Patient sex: M
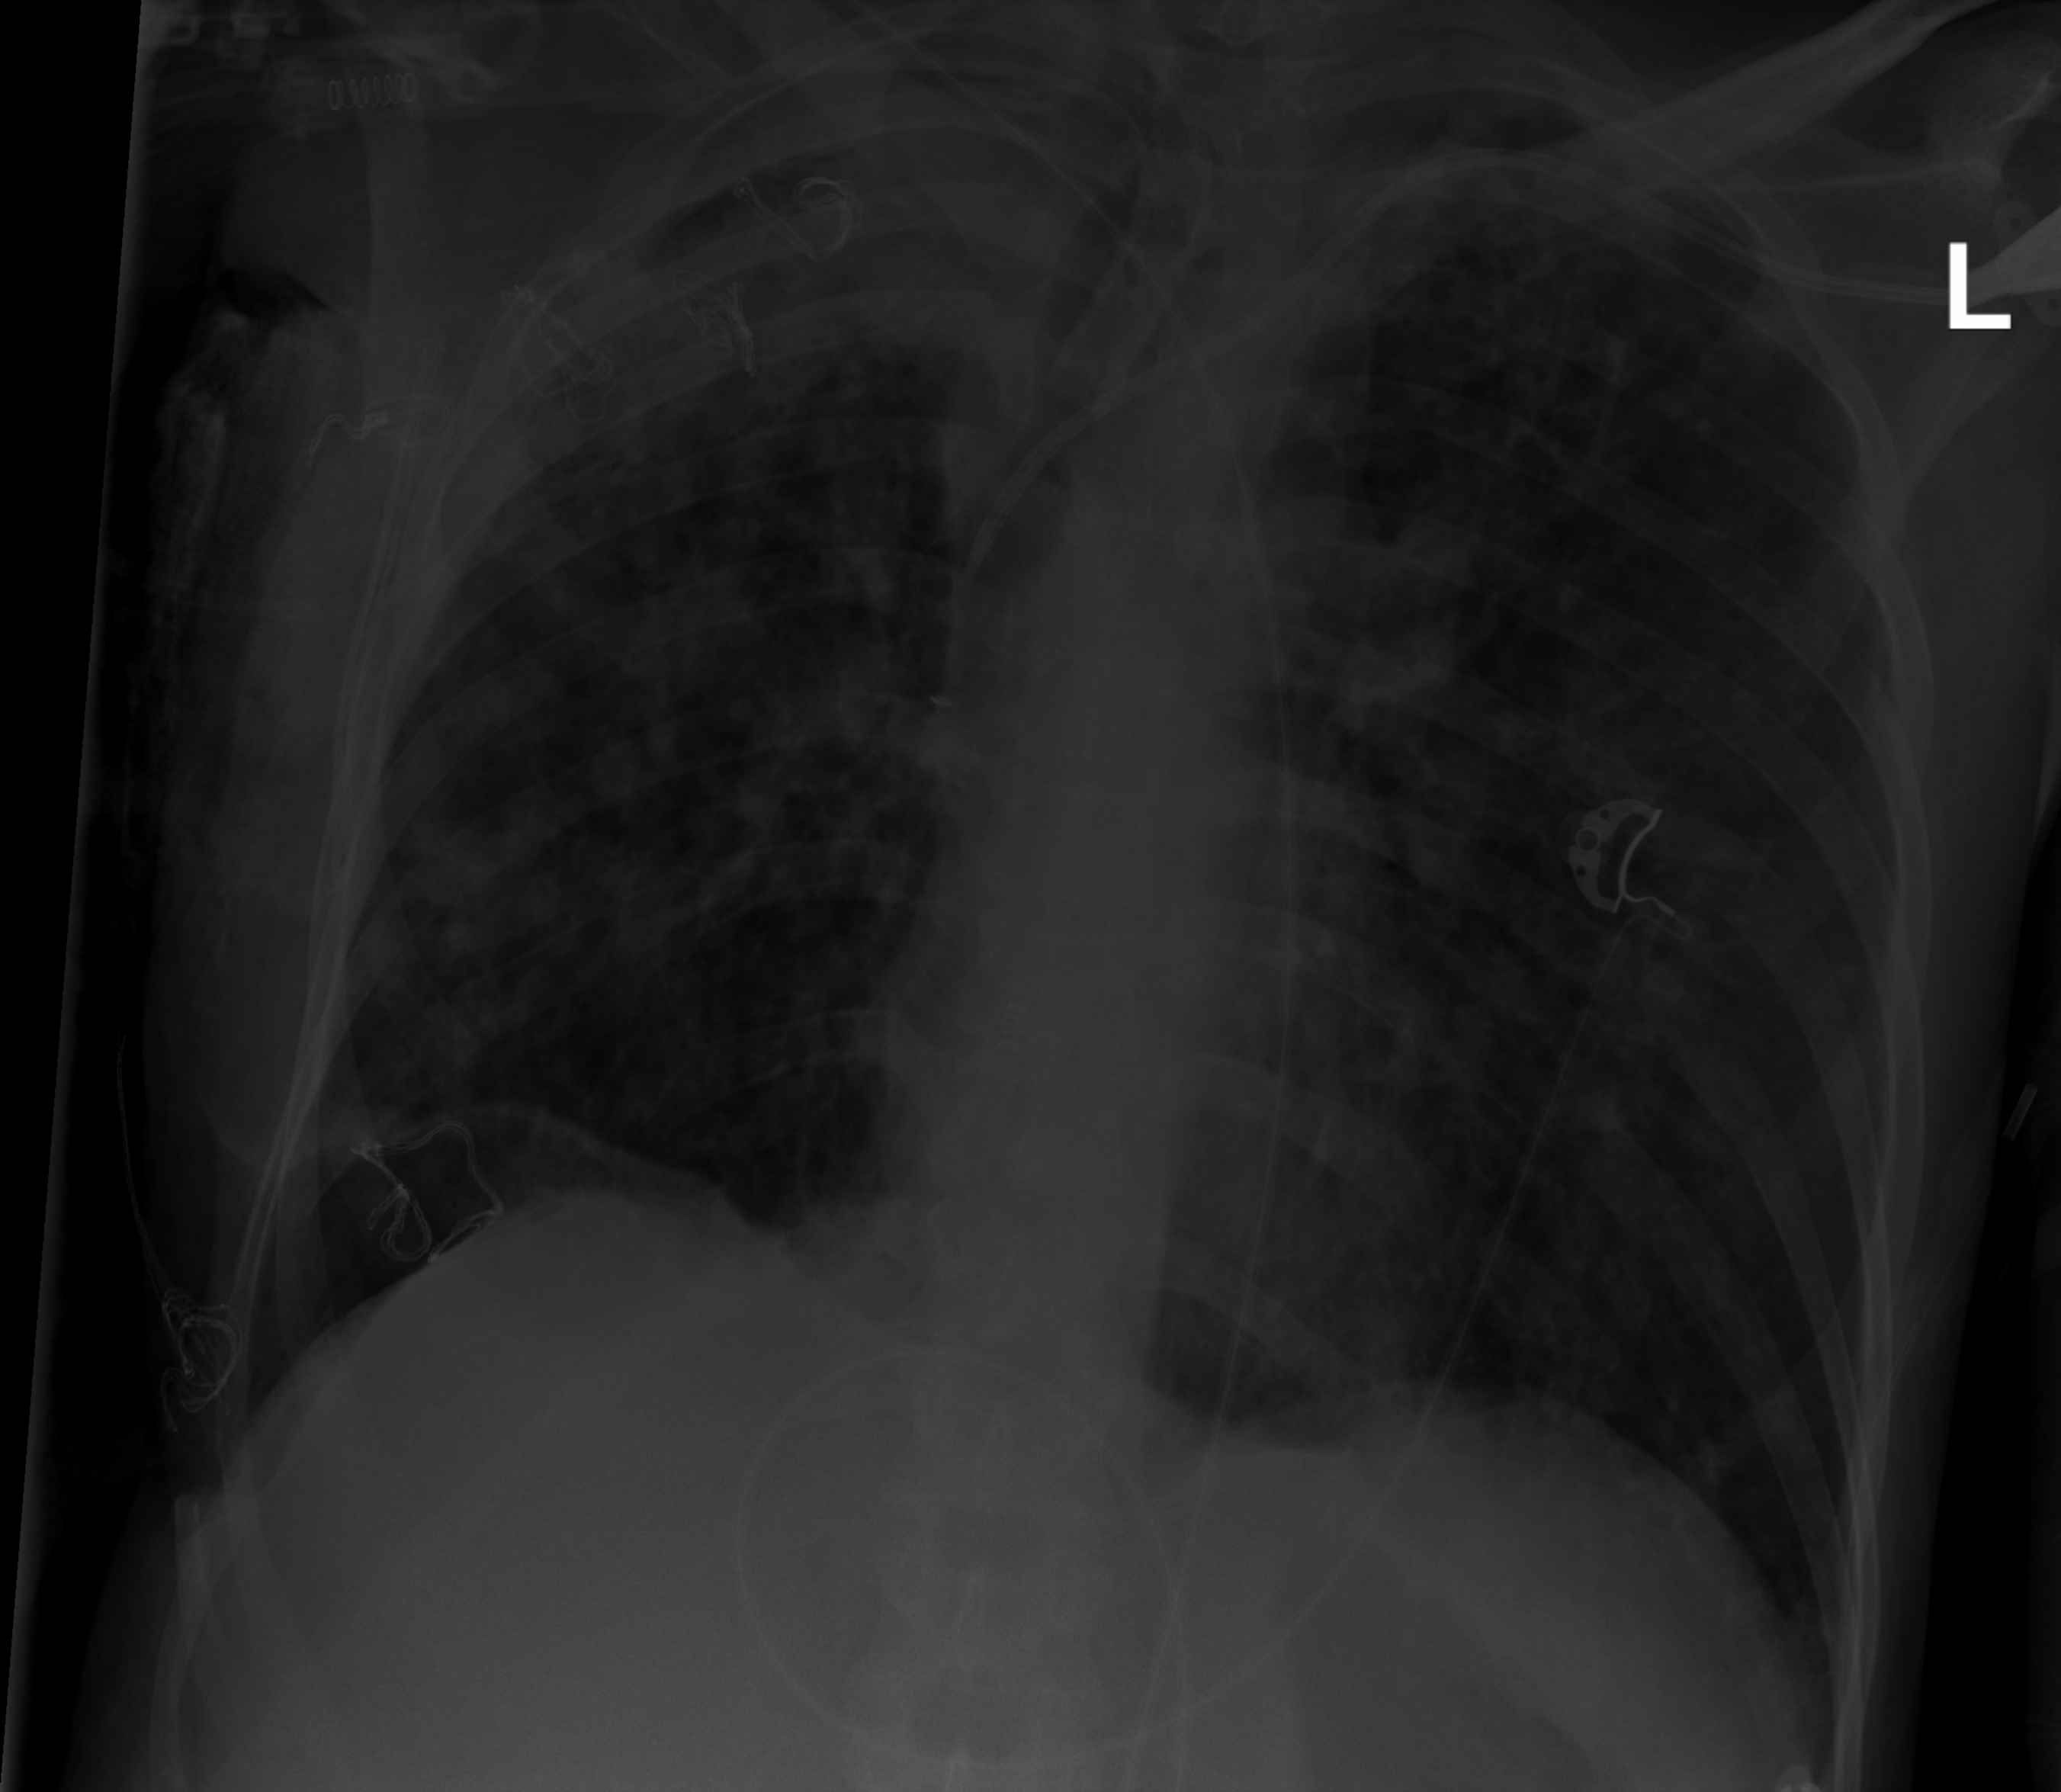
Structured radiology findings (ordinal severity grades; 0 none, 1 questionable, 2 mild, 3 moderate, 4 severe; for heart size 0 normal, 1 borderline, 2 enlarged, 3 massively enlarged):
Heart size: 0
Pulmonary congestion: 2
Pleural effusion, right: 3
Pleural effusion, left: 2
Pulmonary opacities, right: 3
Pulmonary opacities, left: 3
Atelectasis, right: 3
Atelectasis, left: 2